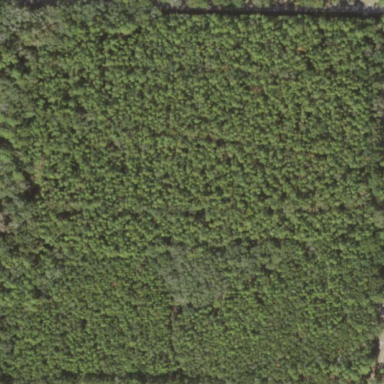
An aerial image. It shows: Forest dominated by needle-leaved trees.